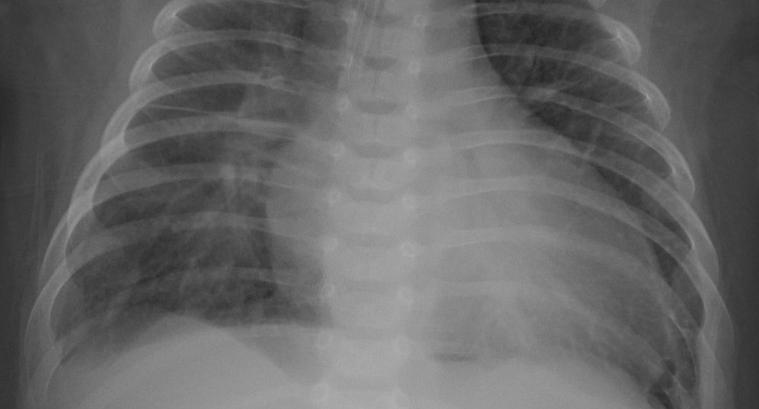
Diagnosis: PNEUMONIA